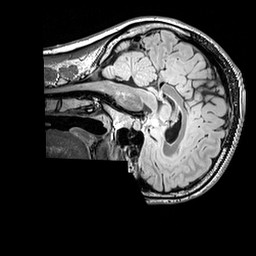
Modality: FLAIR
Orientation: sagittal
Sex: female
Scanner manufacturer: siemens
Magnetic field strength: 3 T
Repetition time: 5 s
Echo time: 0.395 s